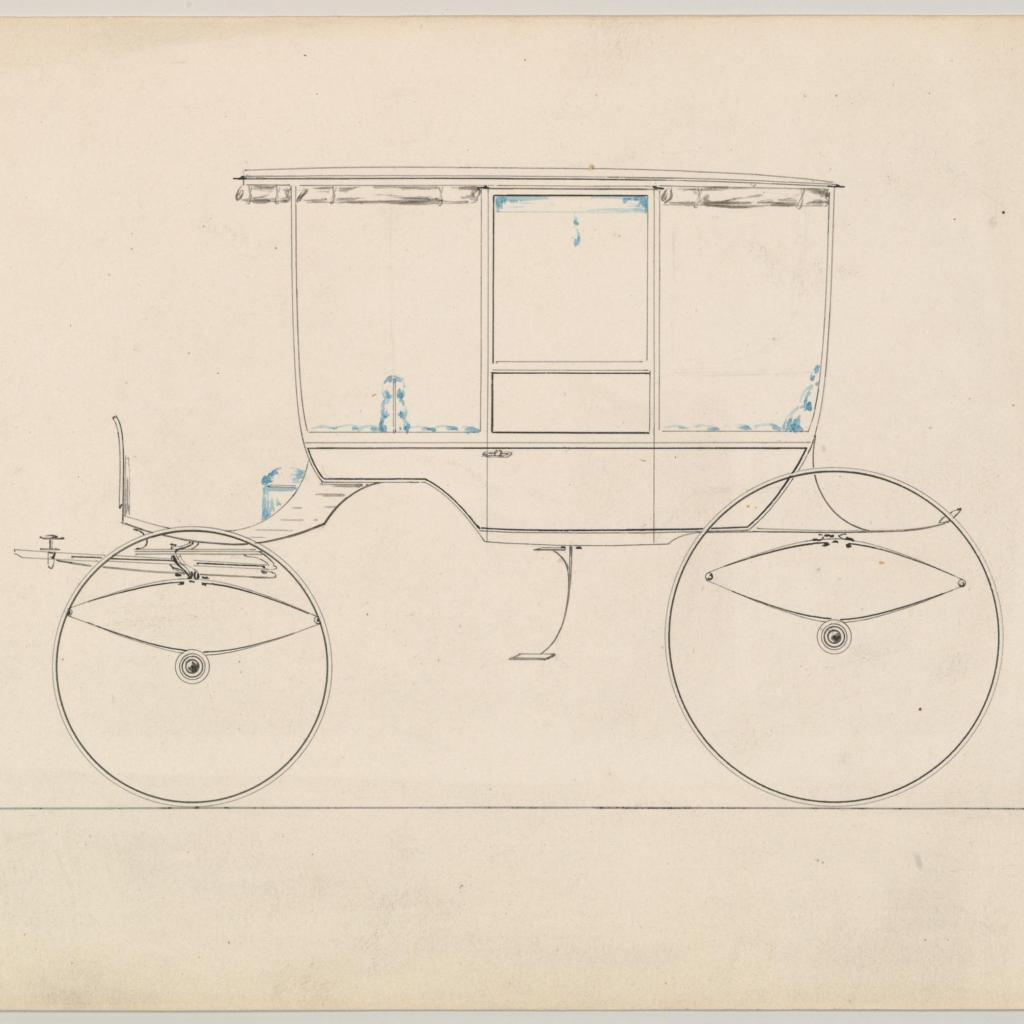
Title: Design for Rockaway (unnumbered)
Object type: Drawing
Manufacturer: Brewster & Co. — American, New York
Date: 1850–70
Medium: Pen and black ink, watercolor and gouache
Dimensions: sheet: 5 15/16 x 8 11/16 in. (15.1 x 22.1 cm)
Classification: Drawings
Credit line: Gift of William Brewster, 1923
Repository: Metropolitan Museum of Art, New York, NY